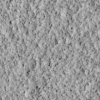
Label: not_dusty